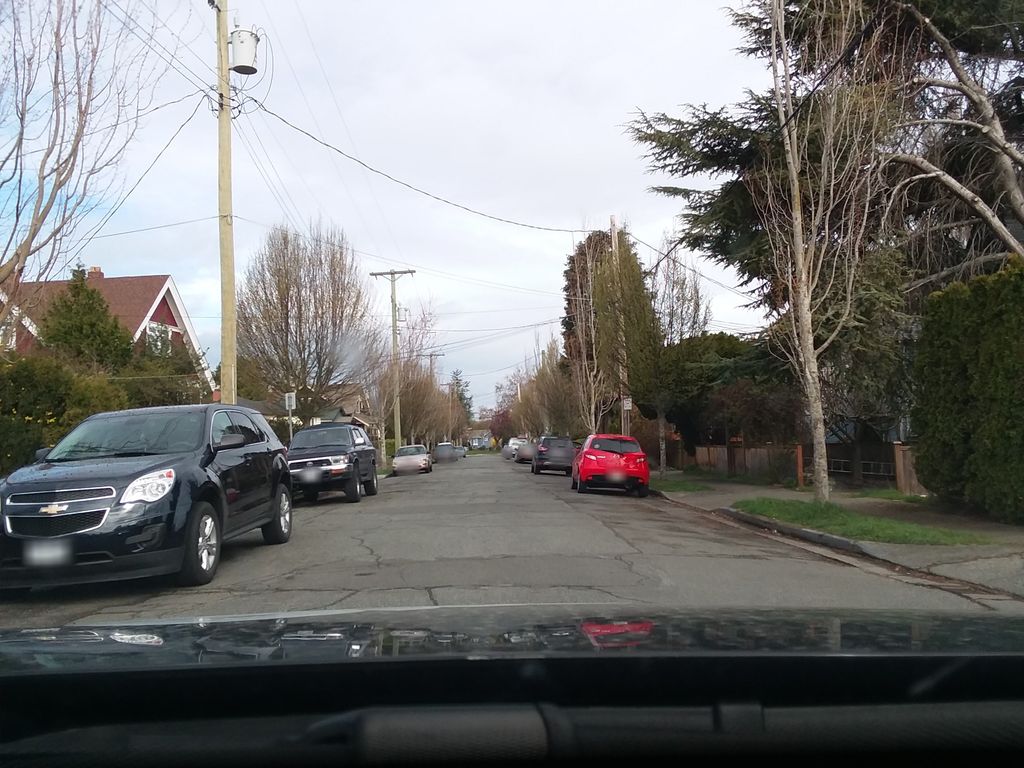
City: victoria